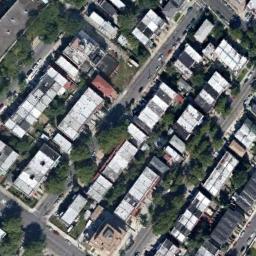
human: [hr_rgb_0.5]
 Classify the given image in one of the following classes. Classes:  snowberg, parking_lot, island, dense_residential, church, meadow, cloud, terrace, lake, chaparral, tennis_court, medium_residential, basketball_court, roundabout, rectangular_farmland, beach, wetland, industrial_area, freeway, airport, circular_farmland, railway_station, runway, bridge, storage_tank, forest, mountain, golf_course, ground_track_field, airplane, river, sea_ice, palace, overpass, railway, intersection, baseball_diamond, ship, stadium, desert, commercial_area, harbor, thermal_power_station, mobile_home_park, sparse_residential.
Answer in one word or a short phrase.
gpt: dense_residential